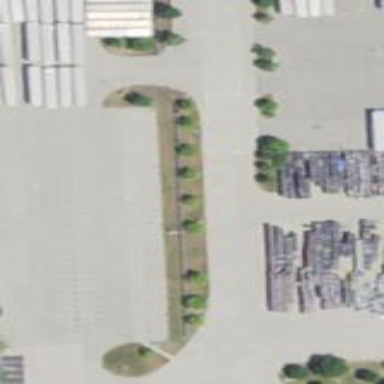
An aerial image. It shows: Parking area with surface.